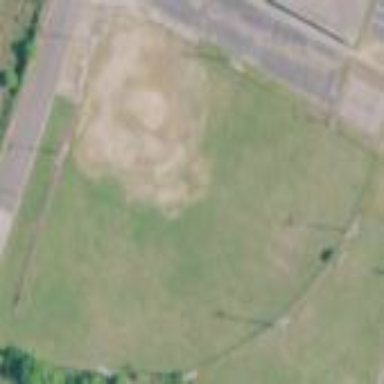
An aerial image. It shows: Baseball pitch for leisure and sports activities.